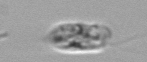
Label: Amoeba